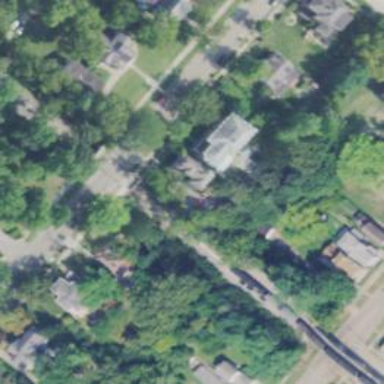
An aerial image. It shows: Historic district located in the suburb.